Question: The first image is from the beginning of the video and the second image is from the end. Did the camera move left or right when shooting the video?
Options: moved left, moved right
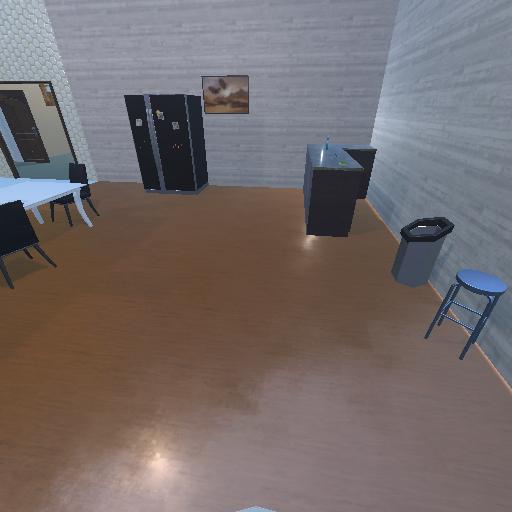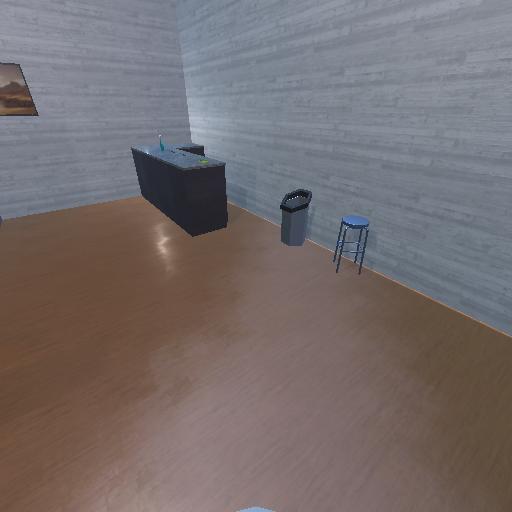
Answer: moved left